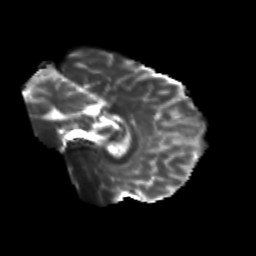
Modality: T2w
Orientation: sagittal
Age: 24
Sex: male
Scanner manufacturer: siemens
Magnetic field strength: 3 T
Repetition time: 3.5 s
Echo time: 0.104 s